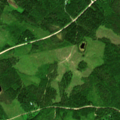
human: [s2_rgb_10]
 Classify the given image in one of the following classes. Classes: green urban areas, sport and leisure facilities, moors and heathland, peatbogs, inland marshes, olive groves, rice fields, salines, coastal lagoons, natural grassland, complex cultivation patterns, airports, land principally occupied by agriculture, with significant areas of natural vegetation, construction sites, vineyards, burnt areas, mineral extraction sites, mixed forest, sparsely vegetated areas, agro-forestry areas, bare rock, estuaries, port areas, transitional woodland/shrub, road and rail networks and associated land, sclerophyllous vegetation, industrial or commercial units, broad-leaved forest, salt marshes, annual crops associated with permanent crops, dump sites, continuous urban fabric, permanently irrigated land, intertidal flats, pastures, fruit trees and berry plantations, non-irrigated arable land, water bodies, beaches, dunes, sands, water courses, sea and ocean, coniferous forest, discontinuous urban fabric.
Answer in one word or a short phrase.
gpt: land principally occupied by agriculture, with significant areas of natural vegetation, broad-leaved forest, coniferous forest, mixed forest, transitional woodland/shrub